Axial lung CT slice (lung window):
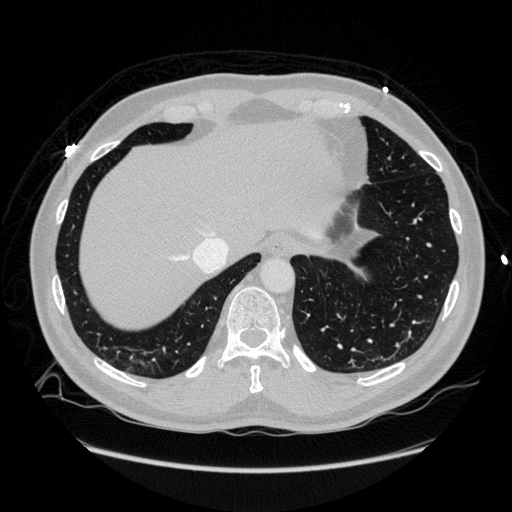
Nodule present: no